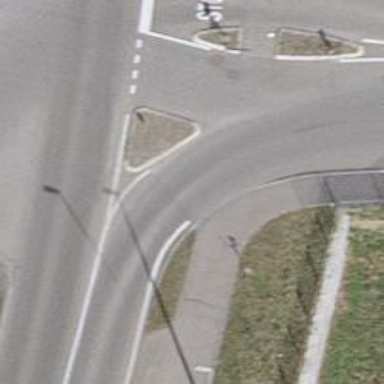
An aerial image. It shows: Asphalt sidewalk path.